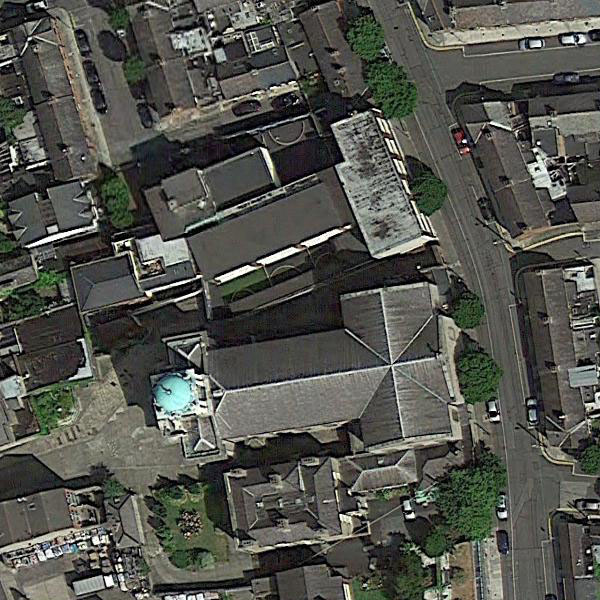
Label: Church